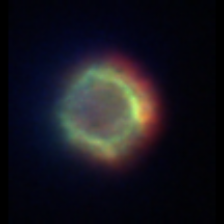
Taxon: Ciliates
Group: Other